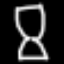
Label: hourglass